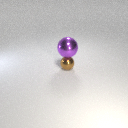
large purple metal sphere above small brown metal sphere